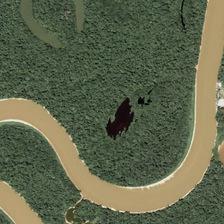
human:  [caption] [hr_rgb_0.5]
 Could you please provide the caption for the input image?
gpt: the khaki river is across the dense forest with a saddle shaped lack .

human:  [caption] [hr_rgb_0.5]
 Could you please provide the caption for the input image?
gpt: the khaki river is across the dense forest with a saddle shaped lack .

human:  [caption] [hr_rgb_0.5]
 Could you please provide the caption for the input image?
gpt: here is a winding yellow river passing through a rainforest with lakes .

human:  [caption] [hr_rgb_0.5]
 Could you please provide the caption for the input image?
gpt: it is a twisted yellow river passing by this lush forest .

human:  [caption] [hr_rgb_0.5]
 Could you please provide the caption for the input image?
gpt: many green trees are in two sides of a curved yellow river .